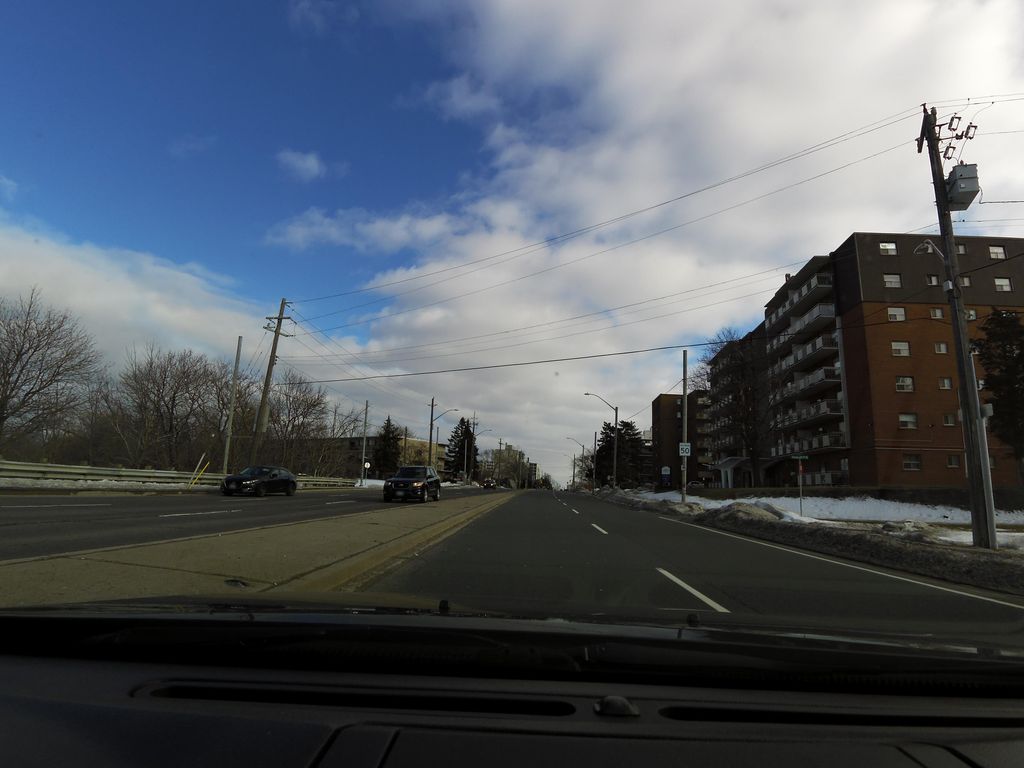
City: hamilton